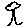
Label: tree